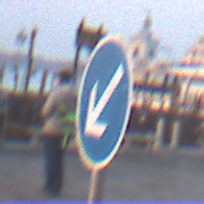
Verkehrszeichen: VorgeschriebeneVorbeifahrtLinks
Umgebung: Outdoor, Urban
Tageszeit: SunriseSunset
Wetter: Clear
Licht: Natural
Jahreszeit: NotSpecified
Kontrast: MediumContrast